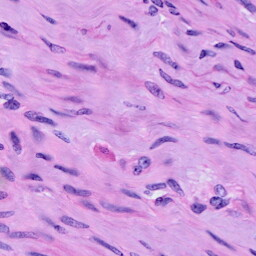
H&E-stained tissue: Cervix